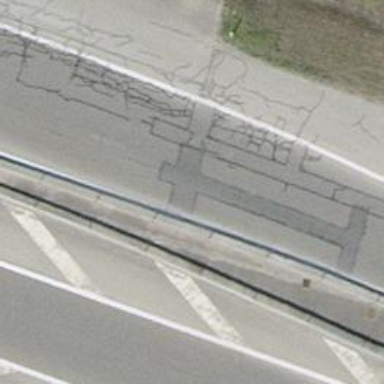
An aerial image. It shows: Asphalt motorway link.